Question: I have firebase database as shown in screenshot, I want to display details of all hospitals by location (Entered by user). Anyone is there who will help me out to solve this problem.

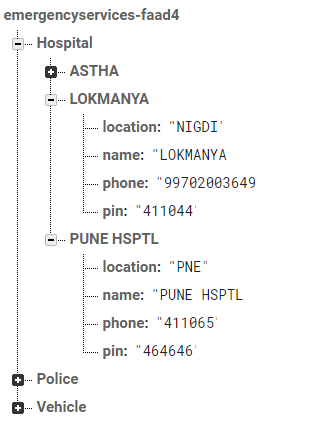
Answer: Try the following:
'''
DatabaseReference ref=FirebaseDatabase.getInstance().getReference().child("Hospital").orderByChild("location").equalTo(hospitalLocation);
ref.addValueEventListener(new ValueEventListener(){
@Override
public void onDataChange(DataSnapshot dataSnapshot) {
for(DataSnapshot datas: dataSnapshot.getChildren()){
String name=datas.child("name").getValue().toString();
String pin=datas.child("pin").getValue().toString();
}
}
@Override
public void onCancelled(FirebaseError firebaseError) {
}
});
'''
The snapshot is at child 'Hospital' then you retrieve the data according to the query <URL>